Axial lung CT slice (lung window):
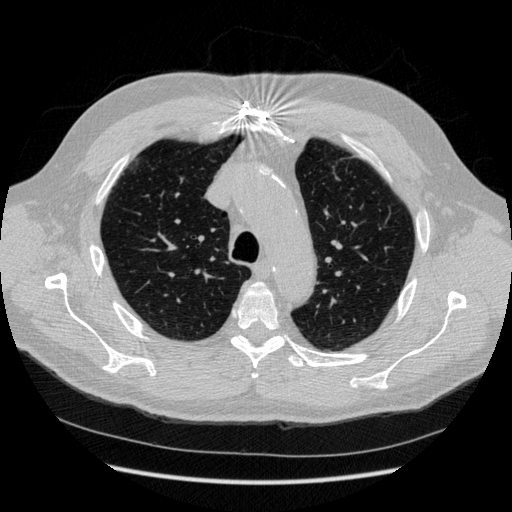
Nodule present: no